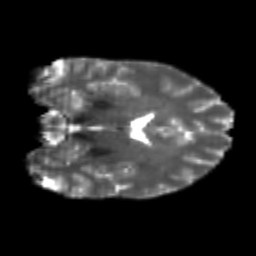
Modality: T2w
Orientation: coronal
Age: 25
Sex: male
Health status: healthy
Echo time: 0.074 s